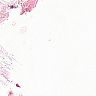
Metastatic tissue present: no